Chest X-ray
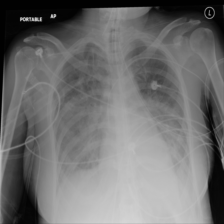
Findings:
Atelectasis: negative
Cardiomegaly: negative
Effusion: negative
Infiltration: positive
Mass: negative
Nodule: negative
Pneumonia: negative
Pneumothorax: negative
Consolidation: negative
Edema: negative
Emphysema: negative
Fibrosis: negative
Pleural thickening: negative
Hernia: negative